Question: I'm not asking for software recommendation on another product. That would be off topic anyway. I'm asking whether something is possible in .
One of the great features of Firebug - which is now discontinued and already started to malfunction - was the side to side script editor with console:

I can't figure out how to enable this in the Firefox Developer tools. I looked in settings but there's nothing about it. Is that even possible in Firefox Developer tools? Or maybe it's simply not possible?
I do know that with + you can enter multiple lines in the console, but when you press enter the line resets.
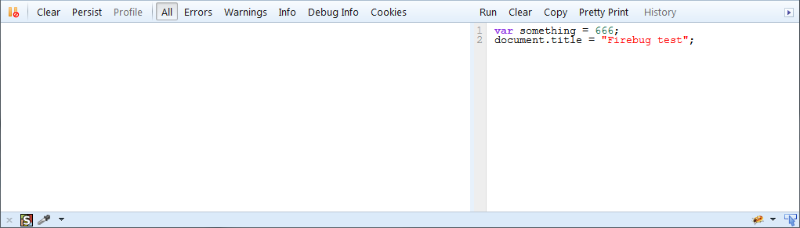
Answer: The Firefox DevTools have something similar called <URL>, which is a separate panel allowing you to execute multi-line JavaScript code. Furthermore, the command line allows you to enter line breaks by pressing + and automatically breaks into the next line when the entered expression is not finished, e.g. when you write 'document.' and hit .
As those features are not exactly what Firebug provided and the UI is somewhat requiring getting used to, there is a <URL>.